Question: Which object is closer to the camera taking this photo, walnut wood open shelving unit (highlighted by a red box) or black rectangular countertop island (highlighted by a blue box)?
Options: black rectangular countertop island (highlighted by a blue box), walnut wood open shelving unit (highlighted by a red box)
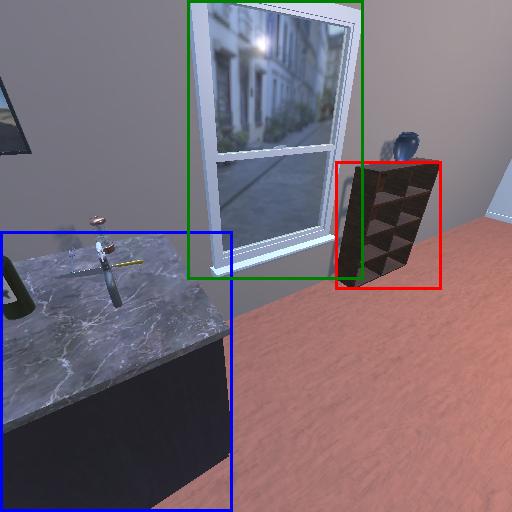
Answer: black rectangular countertop island (highlighted by a blue box)